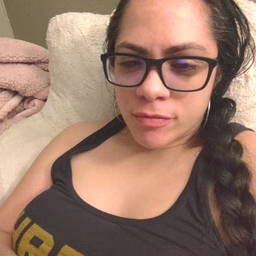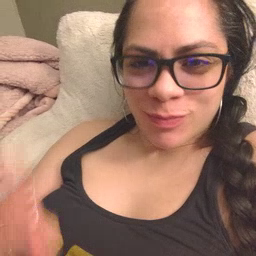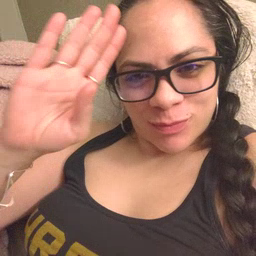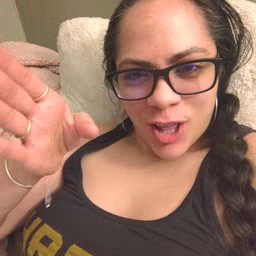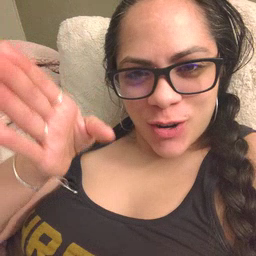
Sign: hello